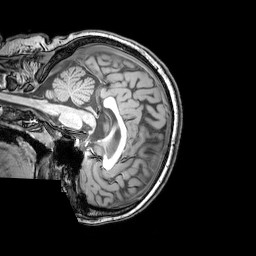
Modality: T1w
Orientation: sagittal
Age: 26
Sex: female
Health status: healthy
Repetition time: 0.081 s
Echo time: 0.037 s